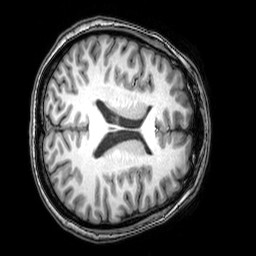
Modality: T1w
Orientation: axial
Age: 20
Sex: female
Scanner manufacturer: philips
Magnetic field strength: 3 T
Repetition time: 0.008113 s
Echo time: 0.003709 s